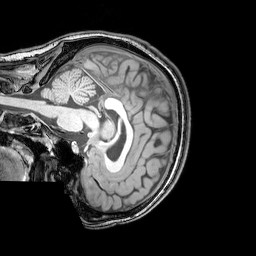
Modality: T1w
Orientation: sagittal
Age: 24
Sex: female
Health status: healthy
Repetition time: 0.081 s
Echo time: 0.037 s